Question: I need to create strip with a colour fade on each side of a div as shown in image below using CSS.
How to do so?

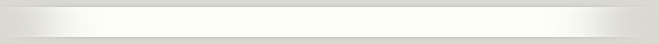
Answer: ## Over a plain colour:
To make the , you can use 2 inset <URL> with a positive blur and negative spread radius :
<URL>
'''
body {
background: #D4D4CC;
}
div {
height: 100px;
background: #fff;
box-shadow: inset 100px 0px 100px -50px #D4D4CC,
inset -100px 0px 100px -50px #D4D4CC;
}
'''
'''
<div></div>
'''
---
## Over an image :
If you need to fade both sides over an image or a non plain colour, you can use this approach with a pseudo element and a box-shadow :
Output :

'''
div{
height:100px;
overflow:hidden;
padding:0 100px;
margin:20px;
}
div:before{
content:'';
display:block;
height:100%;
background:#D4D4CC;
box-shadow: 0px 0px 80px 50px #D4D4CC;
}
body{
background: url('http://i.imgur.com/hPLqUtN.jpg');
background-size:cover;
}
'''
'''
<div></div>
'''
<URL>